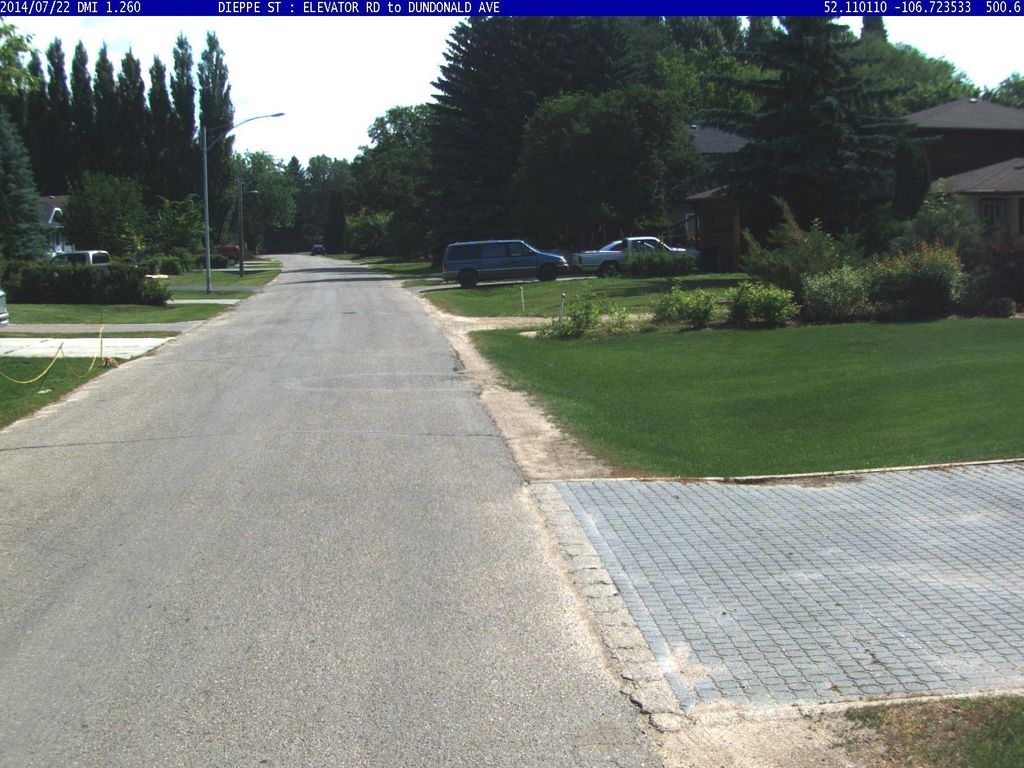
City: saskatoon